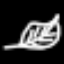
Label: leaf